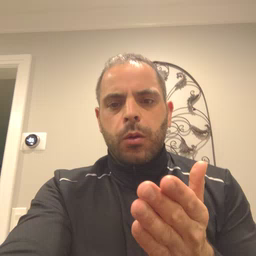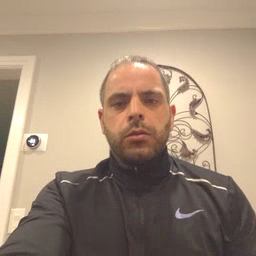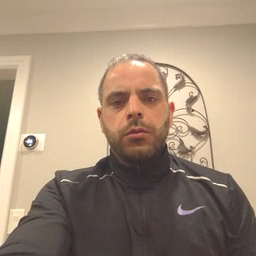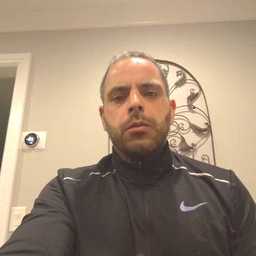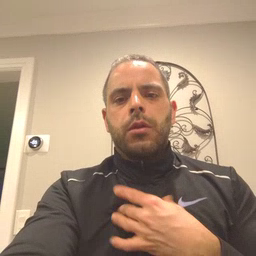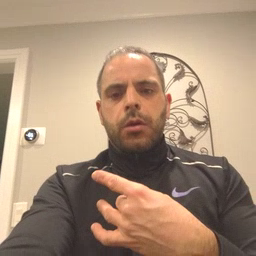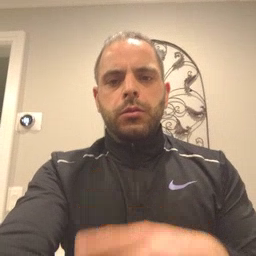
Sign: like